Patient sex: M
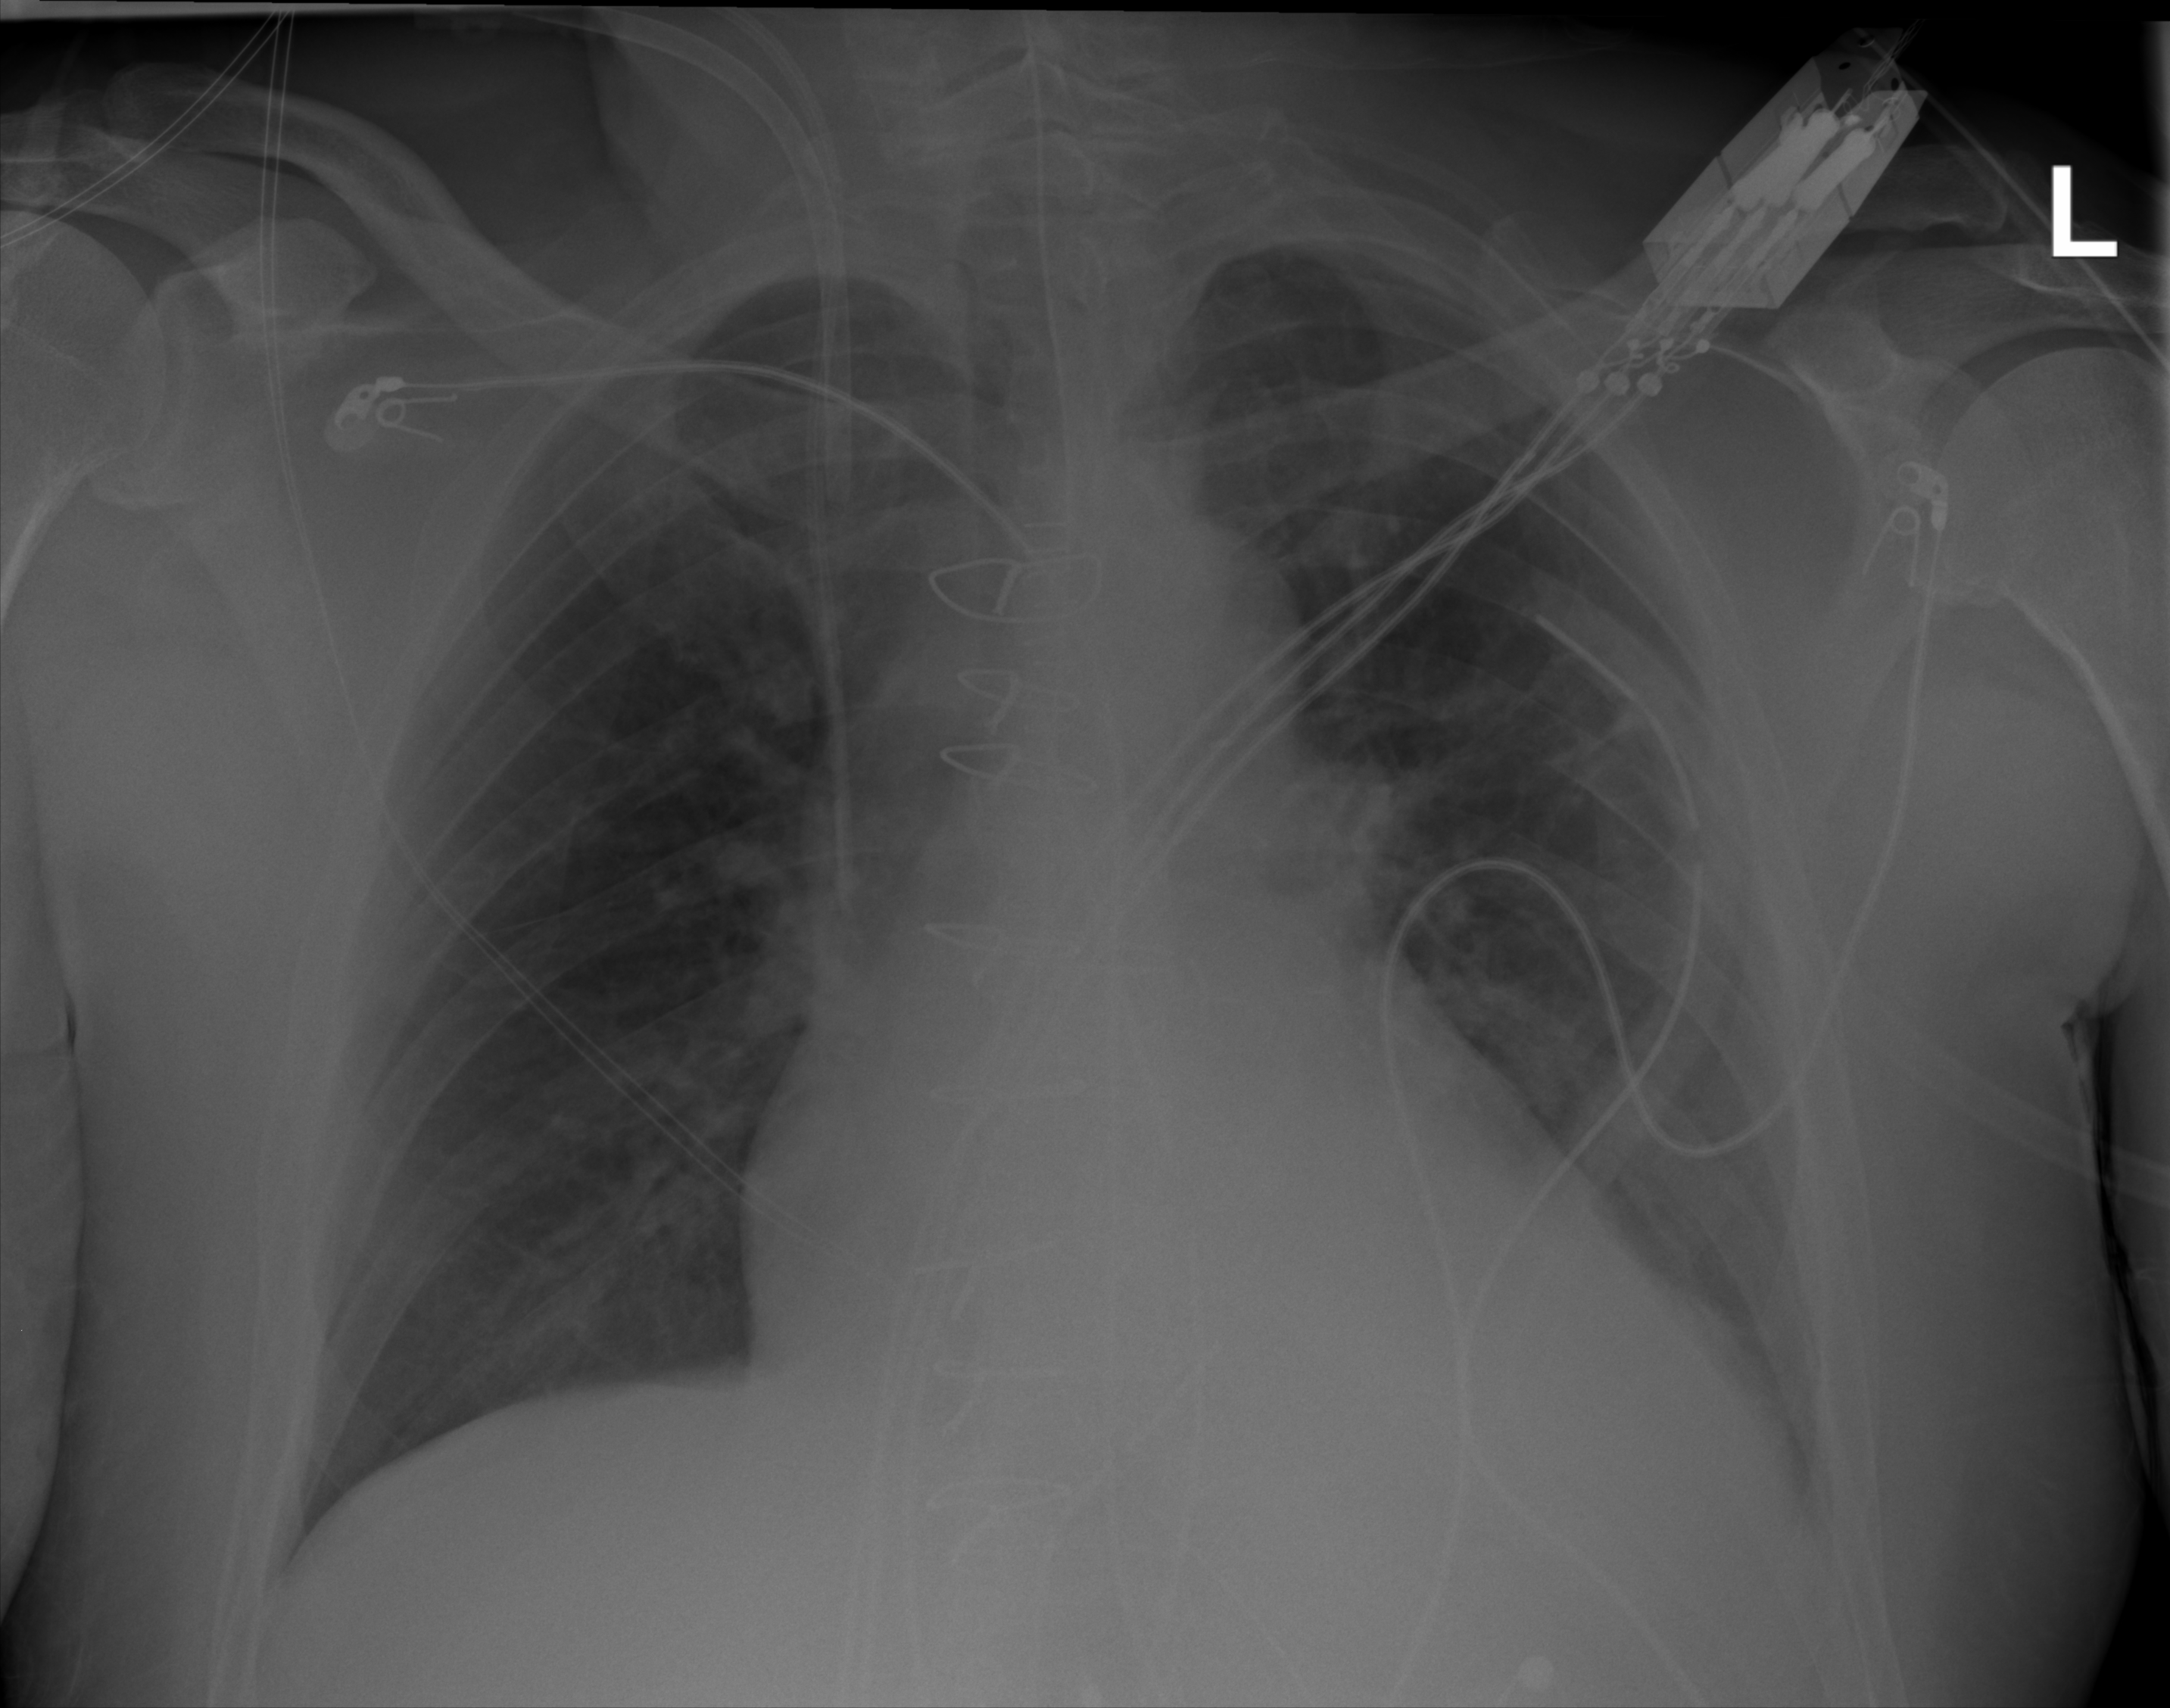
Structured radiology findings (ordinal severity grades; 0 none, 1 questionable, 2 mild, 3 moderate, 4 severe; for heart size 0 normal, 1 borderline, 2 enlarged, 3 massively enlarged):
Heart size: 2
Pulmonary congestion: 0
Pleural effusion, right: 0
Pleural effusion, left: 2
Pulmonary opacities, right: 0
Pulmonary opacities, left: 0
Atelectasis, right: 2
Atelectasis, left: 2